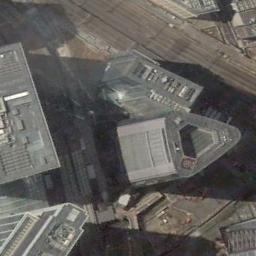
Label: commercial_area